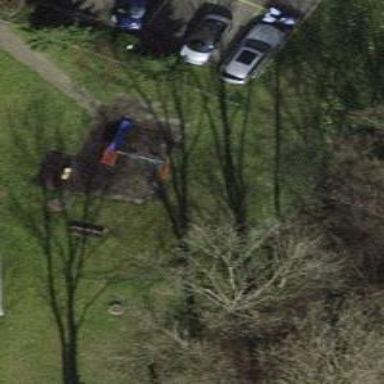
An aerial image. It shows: Playground with playful theme.